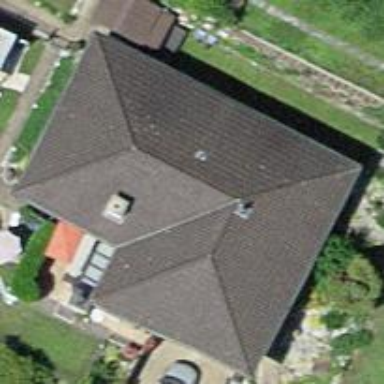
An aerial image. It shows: Building with hipped roof.